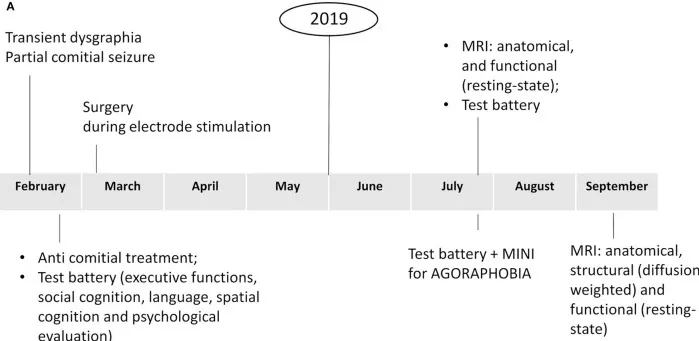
(A) Timeline with relevant episodes of care.
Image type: chart (chart)